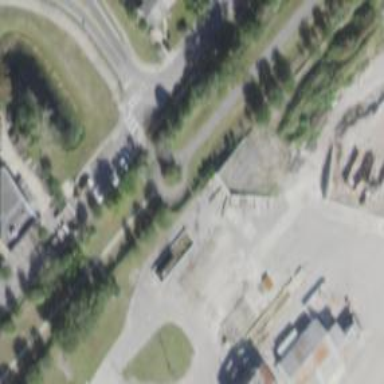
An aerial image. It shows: Abandoned railway crossing footway.